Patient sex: M
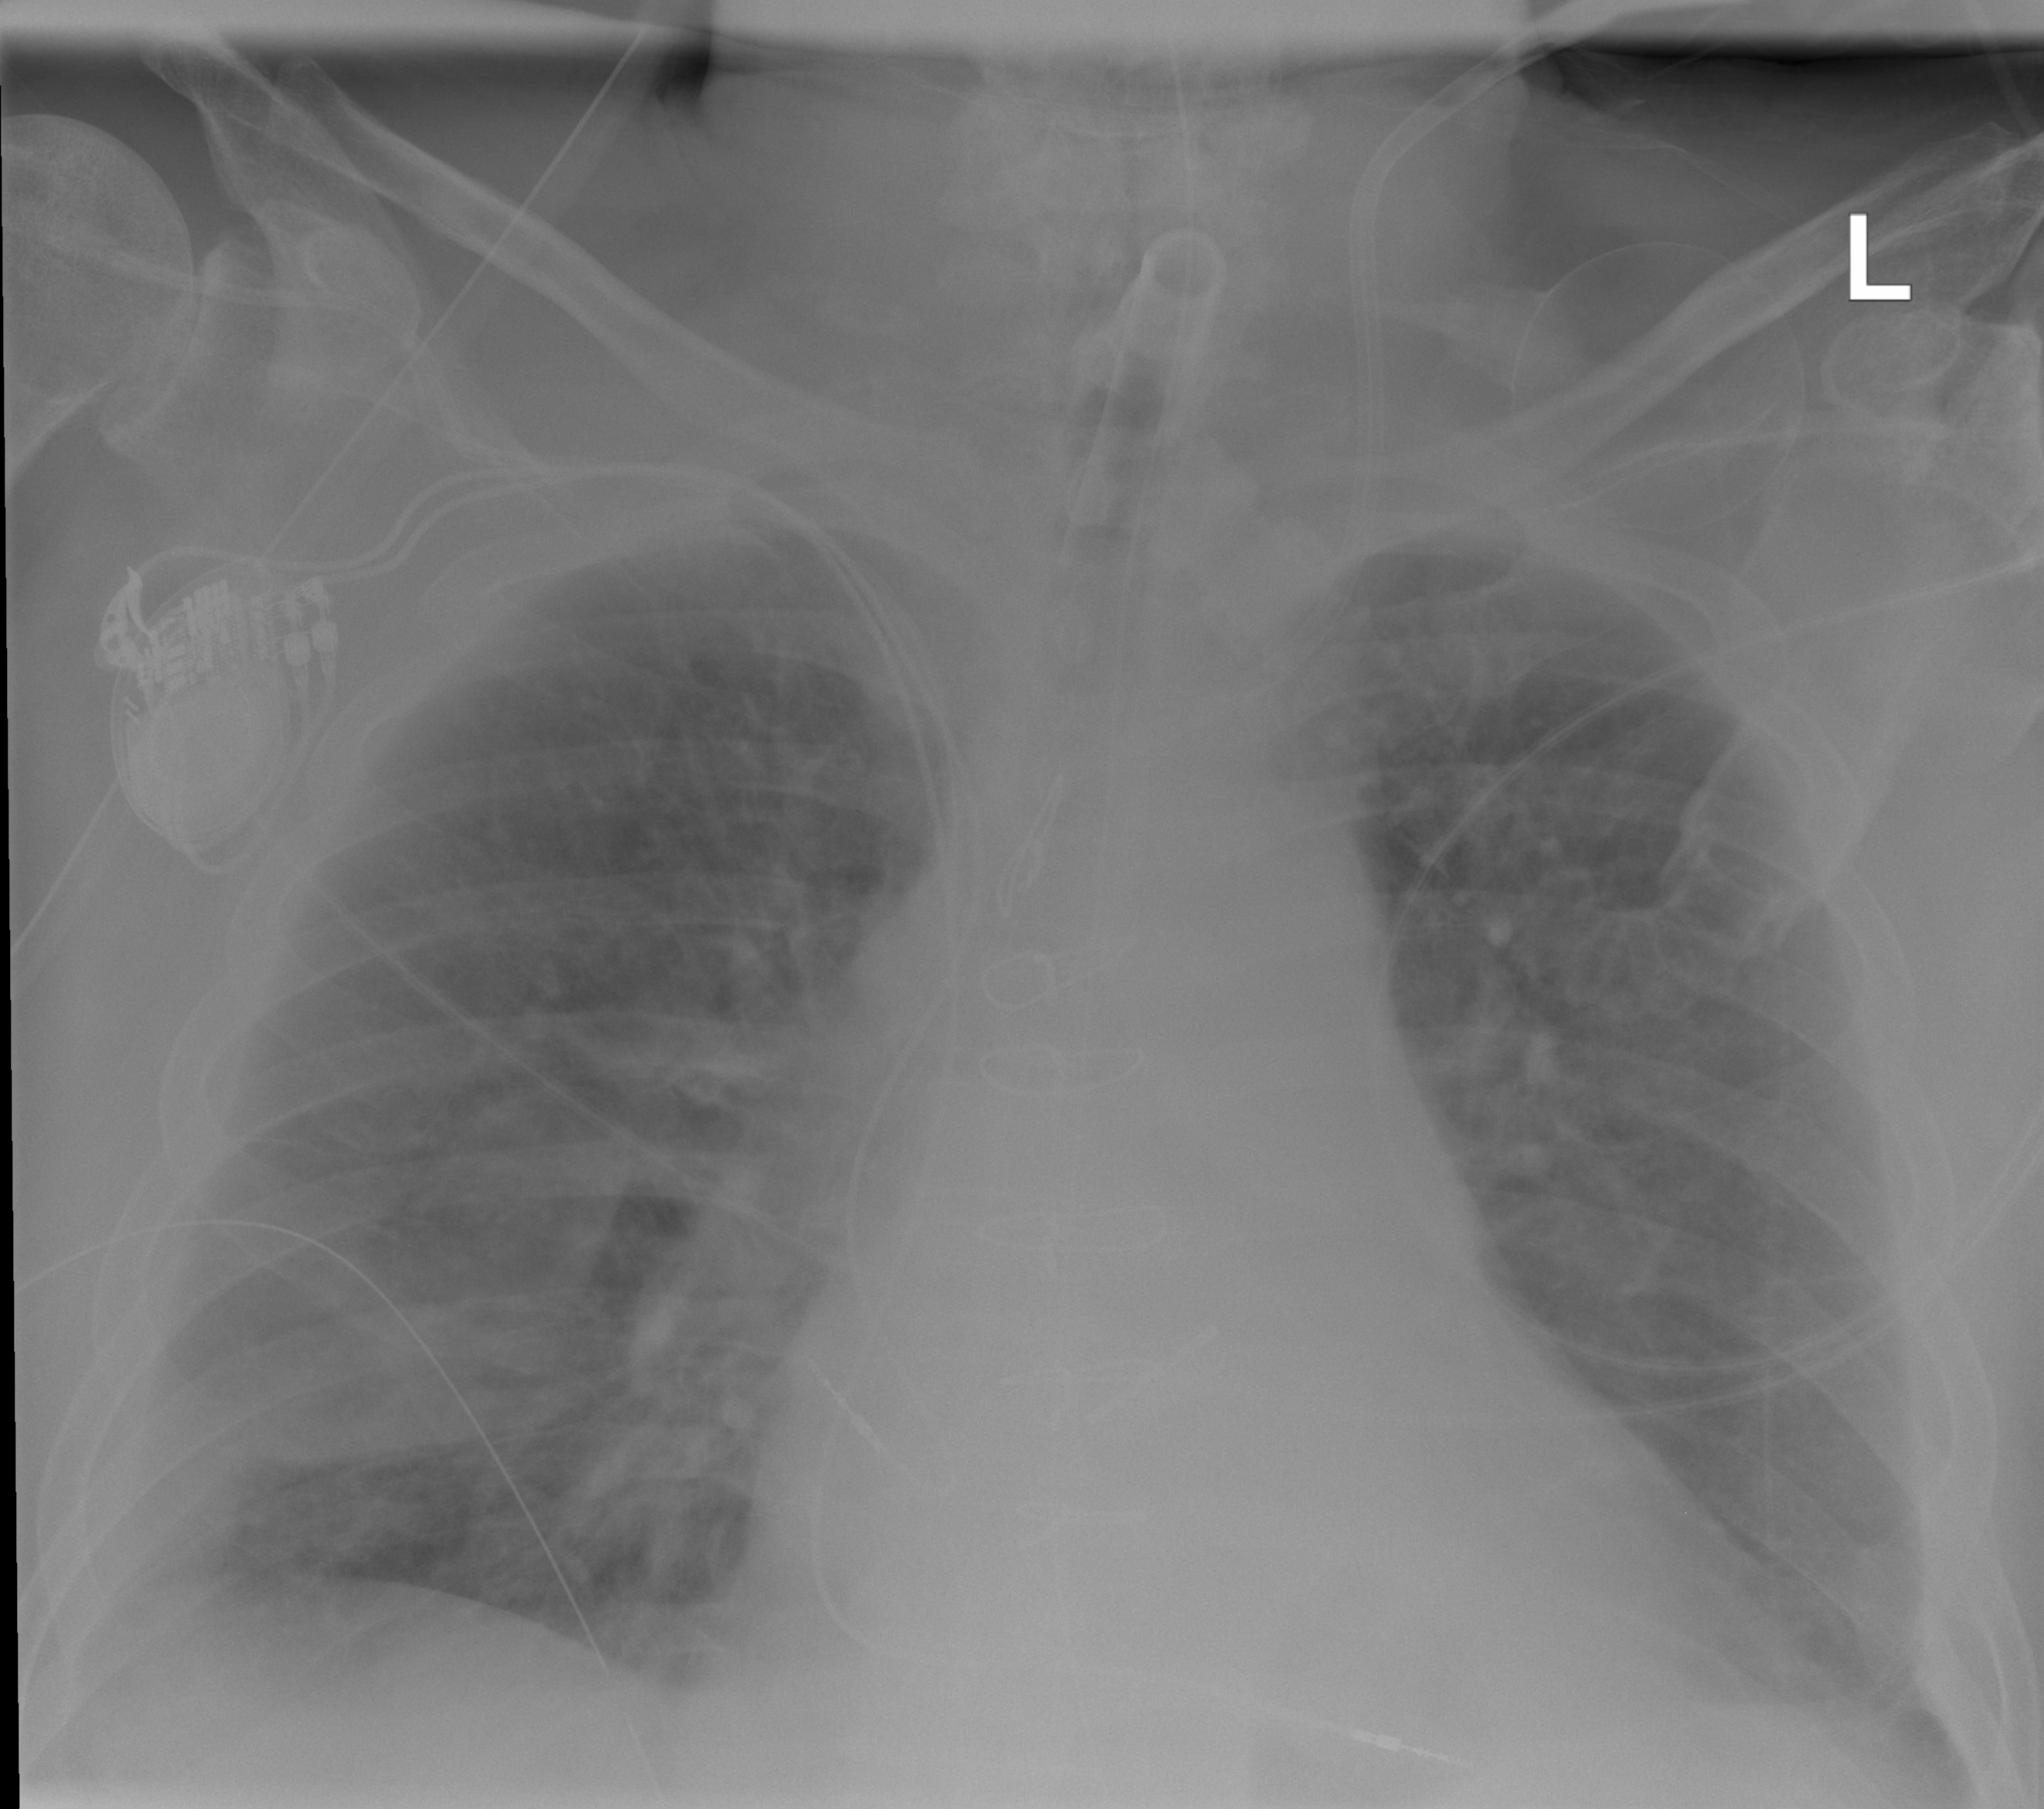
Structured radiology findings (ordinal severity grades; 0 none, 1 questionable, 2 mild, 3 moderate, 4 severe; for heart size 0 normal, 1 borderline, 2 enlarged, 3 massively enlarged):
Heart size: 0
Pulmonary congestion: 2
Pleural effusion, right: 0
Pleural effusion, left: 0
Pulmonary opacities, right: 0
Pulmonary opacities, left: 0
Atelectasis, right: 0
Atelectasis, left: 0